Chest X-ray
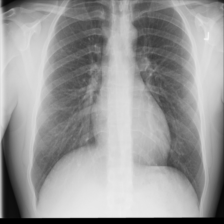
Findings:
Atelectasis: negative
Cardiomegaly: negative
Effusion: negative
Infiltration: positive
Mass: negative
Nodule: negative
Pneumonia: negative
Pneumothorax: negative
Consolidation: negative
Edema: negative
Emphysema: negative
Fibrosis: negative
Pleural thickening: negative
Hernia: negative